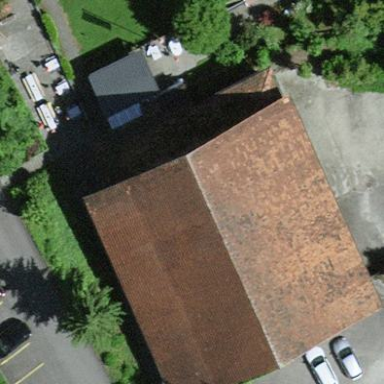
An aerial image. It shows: Rural barn.